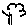
Label: tree